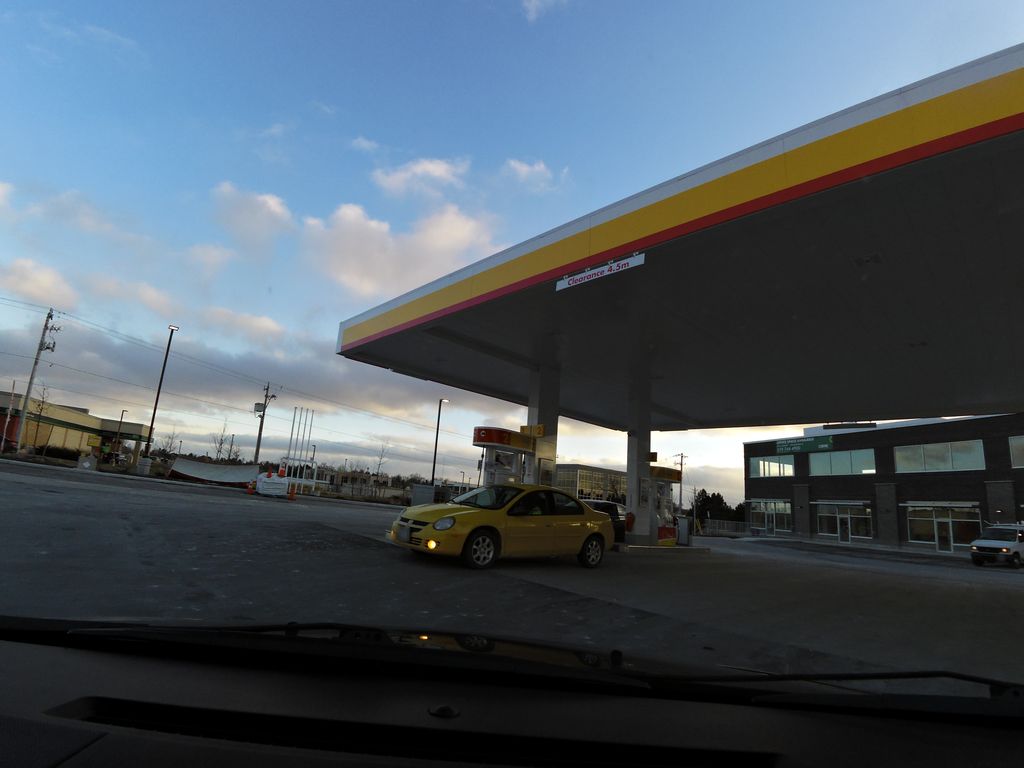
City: kitchener-waterloo